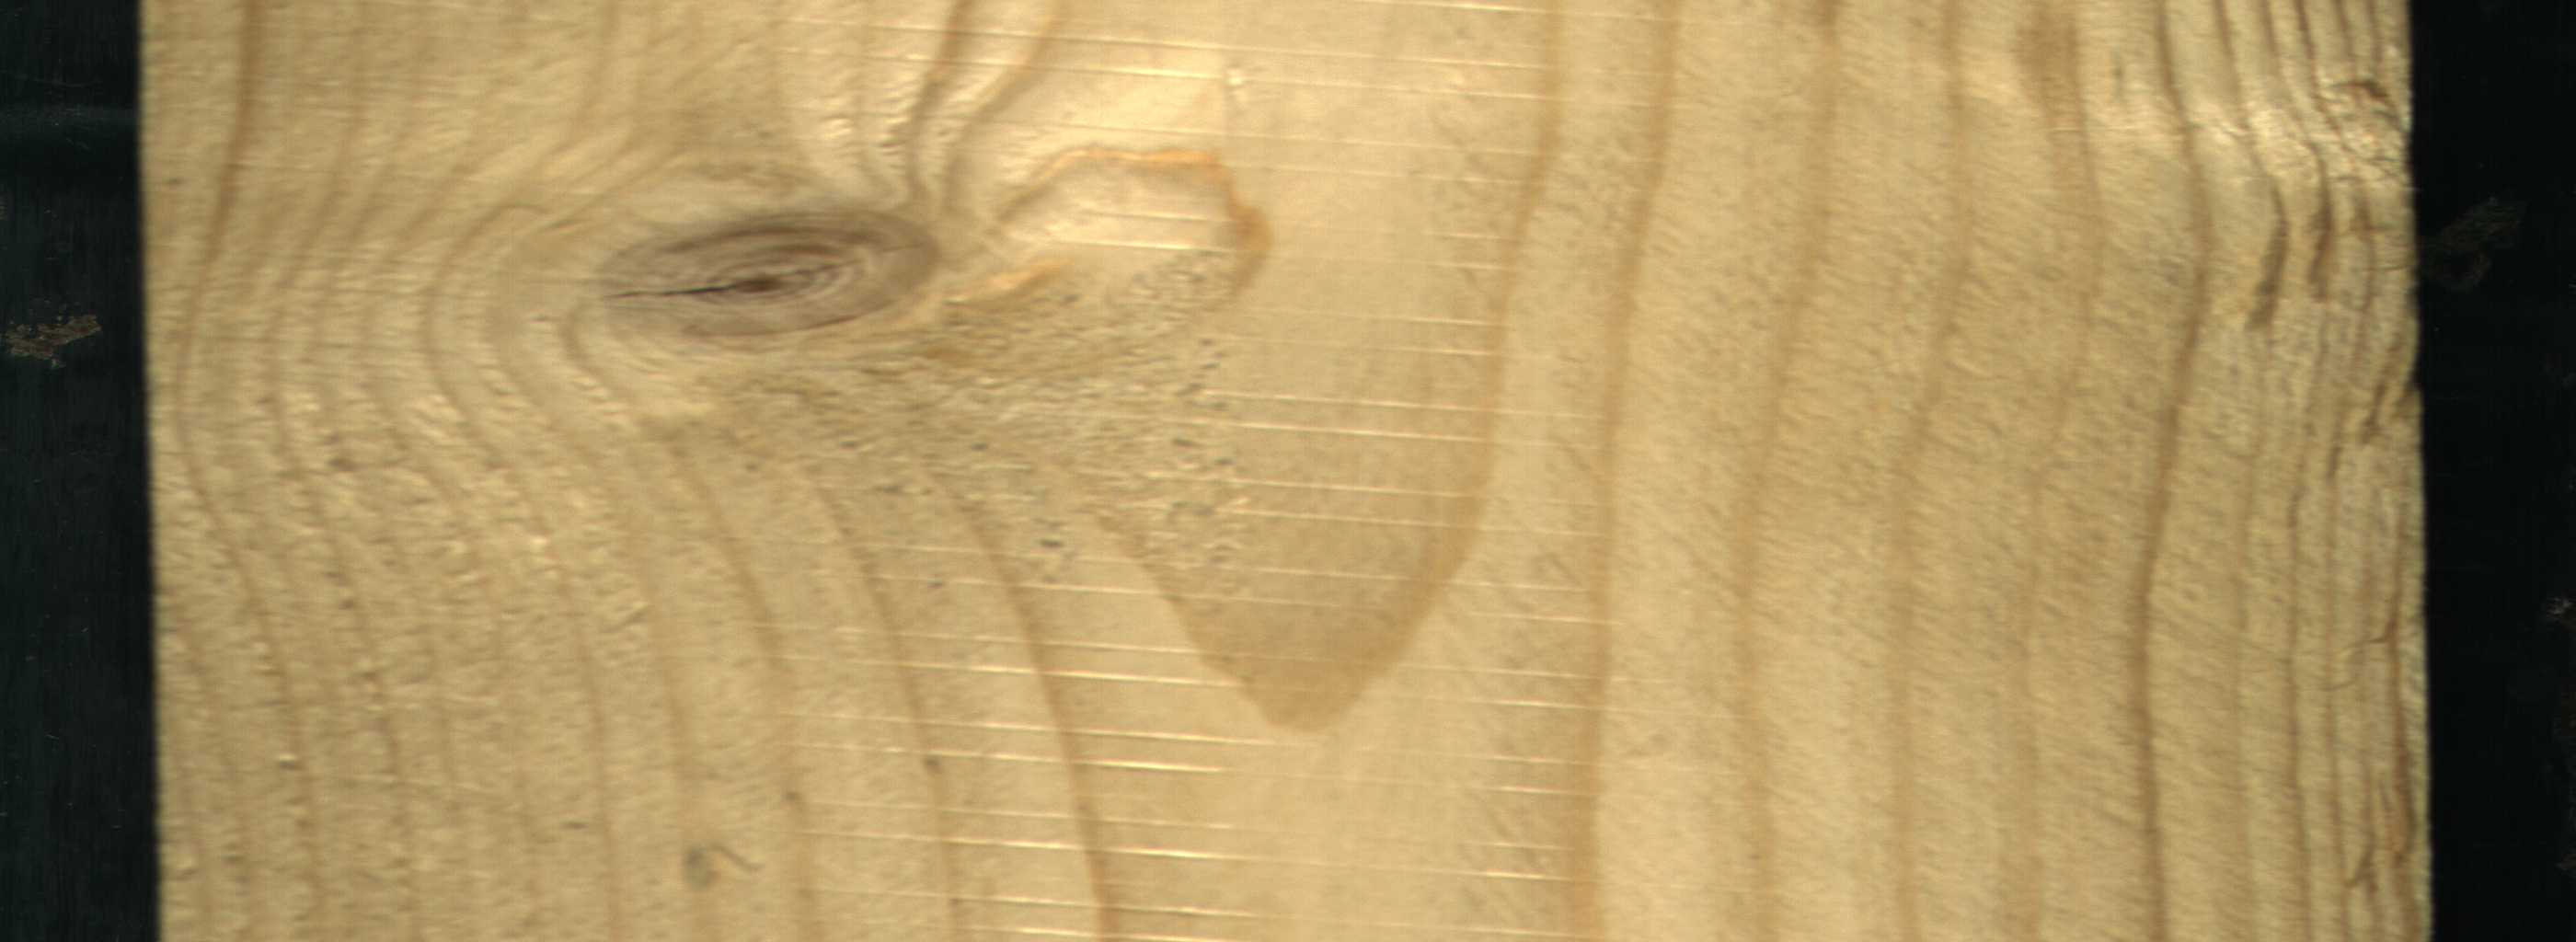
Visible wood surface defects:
knot_with_crack